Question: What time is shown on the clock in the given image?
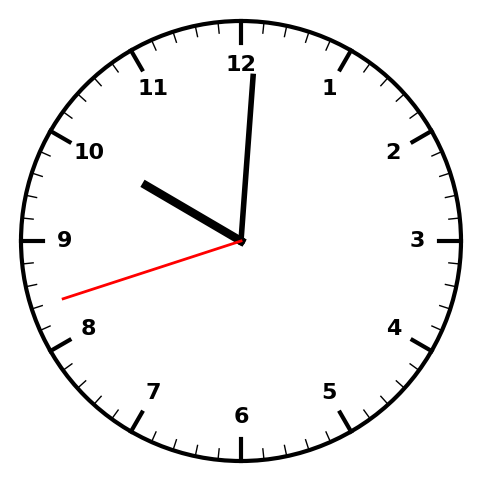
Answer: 10:00:42